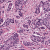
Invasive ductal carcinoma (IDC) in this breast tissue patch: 1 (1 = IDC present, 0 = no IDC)